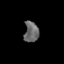
Tissue: prostate
Cell type: Fibroblasts
Senescence score: 0.7354
Nuclear area (px): 295
Mean DAPI intensity: 104.322